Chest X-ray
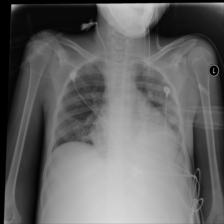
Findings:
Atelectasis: negative
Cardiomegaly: negative
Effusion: negative
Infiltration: negative
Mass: negative
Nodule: negative
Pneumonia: negative
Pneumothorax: negative
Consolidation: positive
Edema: negative
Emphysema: negative
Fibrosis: negative
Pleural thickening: negative
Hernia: negative